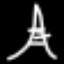
Label: The Eiffel Tower